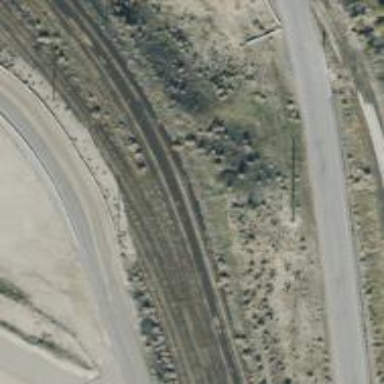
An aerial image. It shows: Railway yard used for servicing trains.